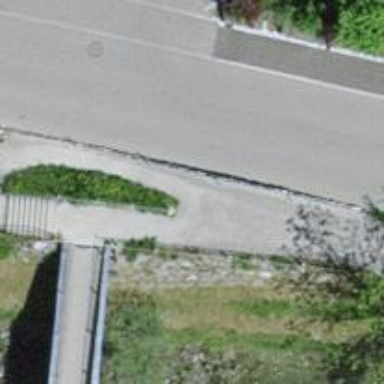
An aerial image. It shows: Unpaved footway.